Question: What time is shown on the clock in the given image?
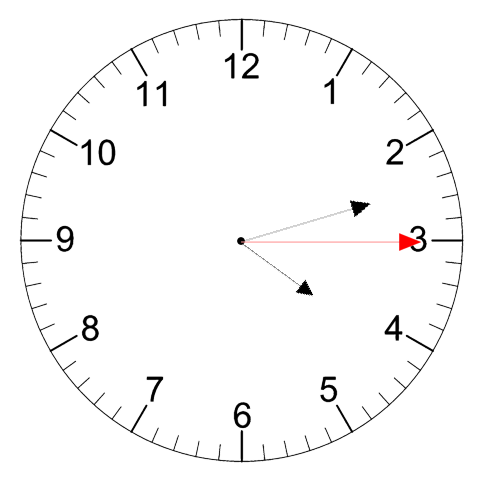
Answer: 04:12:15